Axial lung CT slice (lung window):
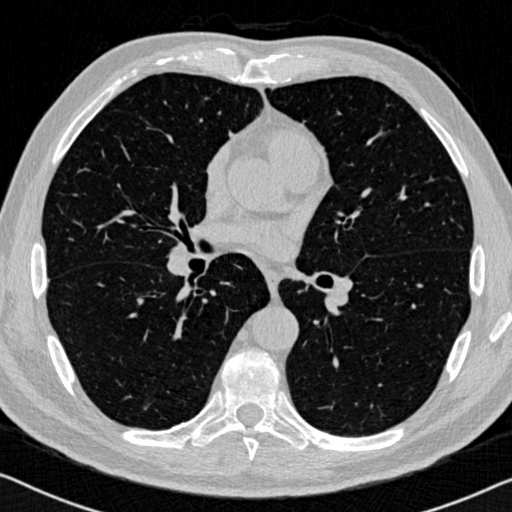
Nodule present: no